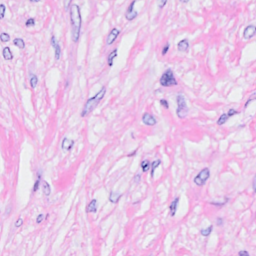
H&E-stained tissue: Breast